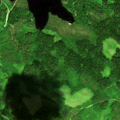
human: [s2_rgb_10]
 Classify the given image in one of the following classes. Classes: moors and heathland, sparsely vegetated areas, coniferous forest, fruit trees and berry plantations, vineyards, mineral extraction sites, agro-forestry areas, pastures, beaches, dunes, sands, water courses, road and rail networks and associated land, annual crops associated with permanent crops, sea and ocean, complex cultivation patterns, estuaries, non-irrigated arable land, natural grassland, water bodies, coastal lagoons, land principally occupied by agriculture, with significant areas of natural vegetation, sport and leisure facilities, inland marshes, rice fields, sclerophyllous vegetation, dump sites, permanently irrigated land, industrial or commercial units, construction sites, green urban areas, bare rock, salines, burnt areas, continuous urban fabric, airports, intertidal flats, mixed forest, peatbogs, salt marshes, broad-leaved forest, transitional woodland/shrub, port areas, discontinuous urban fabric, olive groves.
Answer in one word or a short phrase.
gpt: coniferous forest, mixed forest